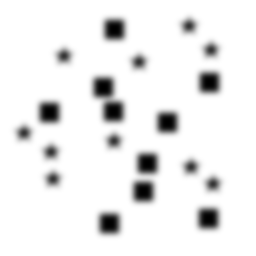
Squares: 10
Triangles: 0
Stars: 10
Total shapes: 20